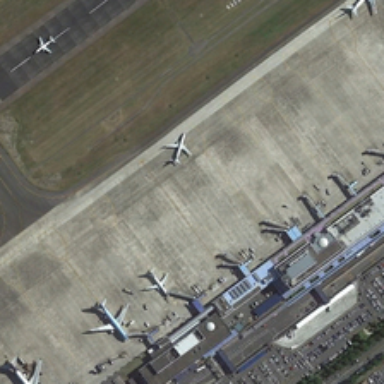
A white plane is on the runway .